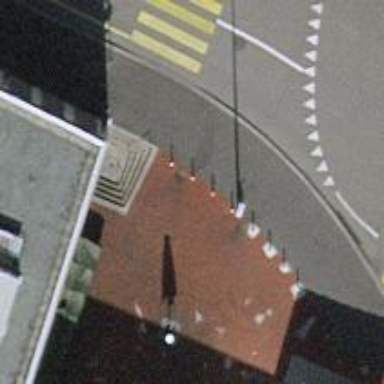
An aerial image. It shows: Bollard barrier.